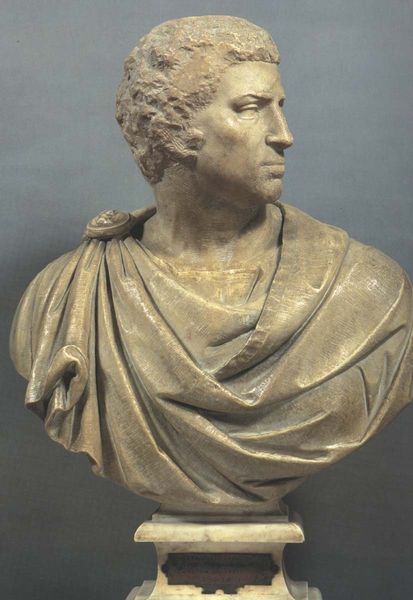
Titel: Brutus
Künstler: Michelangelo
Institution: Florenz, Bargello
Schlagwörter: kopf, körper, mann, umhang, grau, haar, marmor, mund, nase, profil, stirn, blick, tuch, alt, jung, augen, falten, gesicht, sockel, stein, hals, portrait, auge, gewand, brosche, kinn, locken, skulptur, ernst, streng, büste, robe, glänzend, bronze, stola, foto, spange, schild, antike, seite, unvollendet, braue, rom, römer, herrschaftlich, farbfoto, toga, stark, sammlung, tunika, verschluss, römisch, bartlos, fibel, fiebel, mantelschließe, cesar, ceasar, gerade nase, blick zur seite, sesar, llinks, machtmensch